Question: Below the published image in Instagram are the comments of some other users. You can click on any of them to open their profile.

How to create something like that? With label, webview, any other widget?
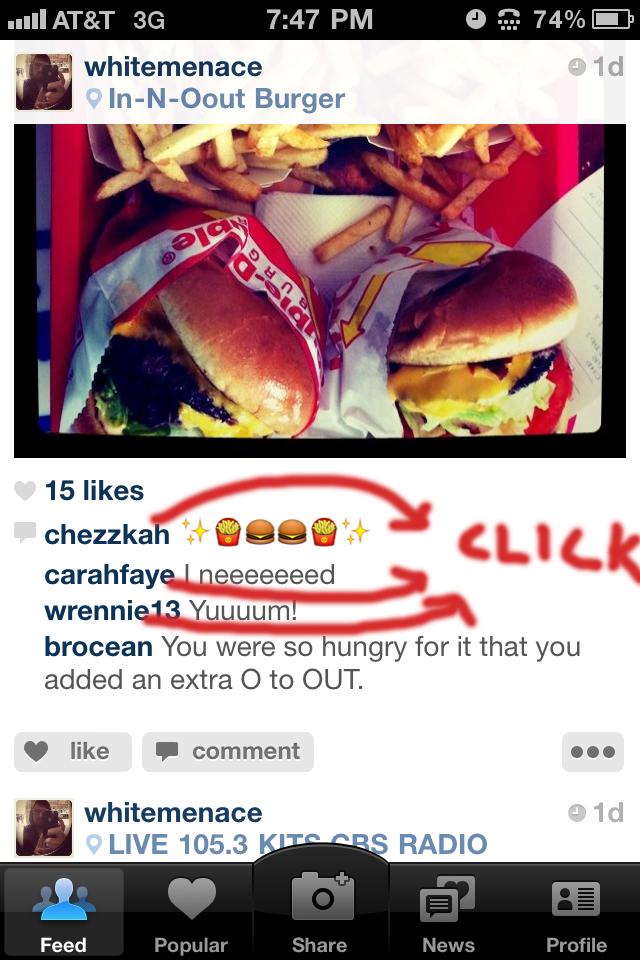
Answer: What you want is a UIButton with type Custom and simply set a title.
You can access access and modify the label property except the text with the titleLabel property
but you must use setTitleForState to actually put text in the button
then on your button simply addTarget at selector for state userinteractiontouchupinside
'''
self.webLink = [UIButton buttonWithType:UIButtonTypeCustom];
[self.webLink setTitle:@"title" forState:UIControlStateNormal];
[self.webLink setTitleColor:[UIColor customColor] forState:UIControlStateNormal];
[self.webLink addTarget:self action:@selector(pushWeblink:) forControlEvents:UIControlEventTouchUpInside];
self.webLink.frame = CGRectMake(x,y,w,h);
self.webLink.contentHorizontalAlignment = UIControlContentHorizontalAlignmentLeft;
self.webLink.titleLabel.backgroundColor = [UIColor clearColor];
self.webLink.titleLabel.font = [UIFont fontWithName:@"yourFont" size:12];
'''